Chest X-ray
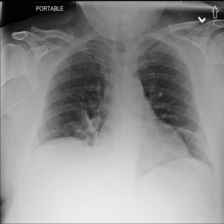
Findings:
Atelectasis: negative
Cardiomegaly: negative
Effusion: negative
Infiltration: negative
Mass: negative
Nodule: negative
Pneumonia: negative
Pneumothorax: negative
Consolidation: negative
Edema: negative
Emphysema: negative
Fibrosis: negative
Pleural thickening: negative
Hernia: negative